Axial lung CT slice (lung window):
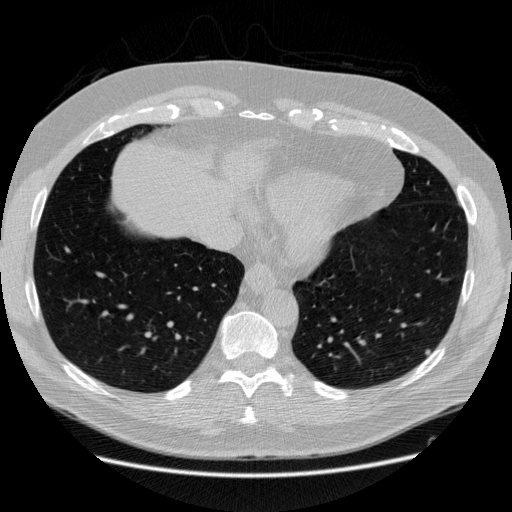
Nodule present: yes
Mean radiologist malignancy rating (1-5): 3